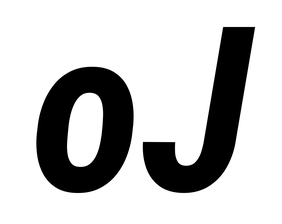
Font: Roboto-Italic_Condensed_Bold_Italic